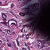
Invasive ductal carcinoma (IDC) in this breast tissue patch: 0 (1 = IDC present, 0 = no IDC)